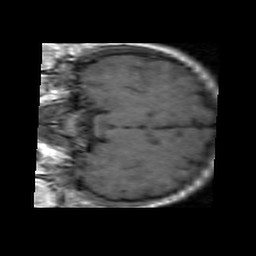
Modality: T1w
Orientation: coronal
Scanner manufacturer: siemens
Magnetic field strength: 1.5 T
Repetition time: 0.537 s
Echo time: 0.012 s